Question: We have an application that had the 'iOS Deployment Target' set to 'iOS 7.1'. The client received some complaints that it could not run on iOS 7.0.
What I've done is change the setting to target iOS 7.0 instead of iOS 7.1. I think this should be enough for the app to work on a device with iOS 7.0. I'd like to test this out but I cannot run the Simulator on iOS 7.0, is this possible to do? Unfortunately, all devices we have available are on 7.1.
I'm not sure if there is a way to make sure it works on iOS 7.0 as well before updating the app.

This is what I see when going to the Downloads section
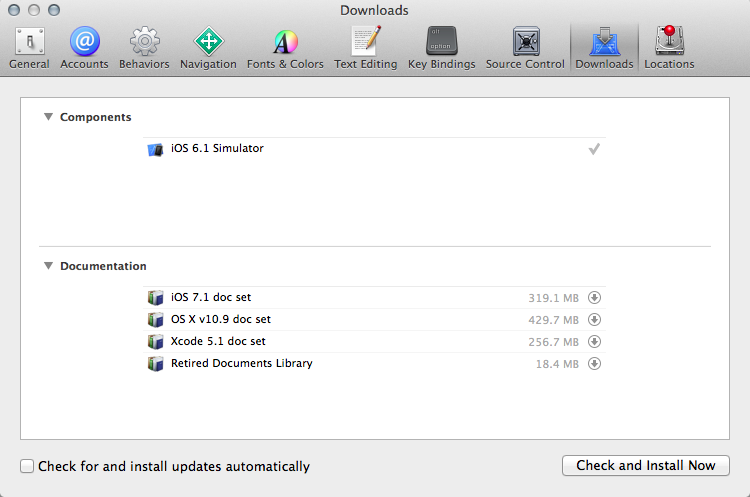
Answer: You need to set the Deployment target to 7.0 and the Base SDK to 7.1.
In order to run on older simulator you need to get them from older versions of Xcode. You can download Xcode 5 here: <URL>
After installing Xcode5 you can copy the simulators to you newest version of Xcode.
From
'''
/Applications/Xcode-Old.app/Contents/Developer/Platforms/iPhoneSimulator.platform/Developer/SDKs/iPhoneSimulator7.0.sdk
'''
To
'''
/Applications/Xcode-New.app/Contents/Developer/Platforms/iPhoneSimulator.platform/Developer/SDKs/iPhoneSimulator7.0.sdk
'''
Then you should be able to select older simulators in the newest Xcode. If it works, then you can delete the old Xcode.